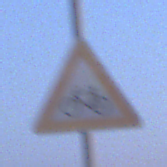
Verkehrszeichen: RadverkehrRechts
Umgebung: Outdoor, Nature
Tageszeit: SunriseSunset
Wetter: Clear
Licht: Natural
Jahreszeit: NotSpecified
Kontrast: LowContrast